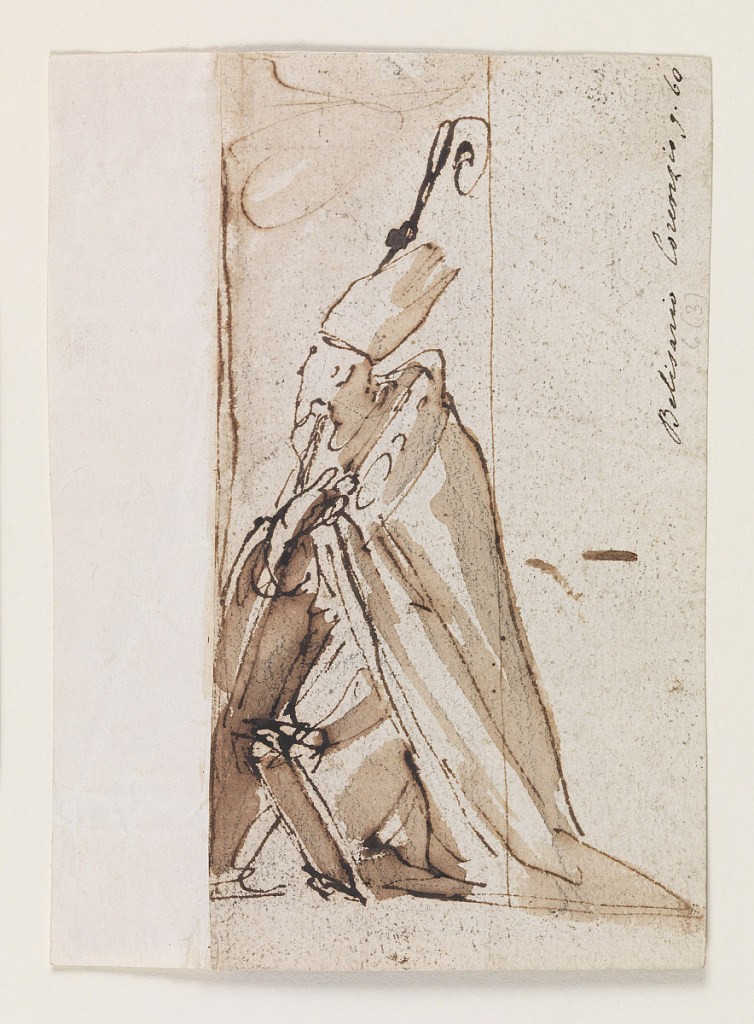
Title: A Kneeling Bishop
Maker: Belisario Corenzio, Italian, active 1590–1646
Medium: Pen and black-brown ink, brush and brown wash on cream paper
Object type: Drawing
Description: Bishop kneeling, in cloak and tall hat, leaning on staff, face turned away from the viewer.